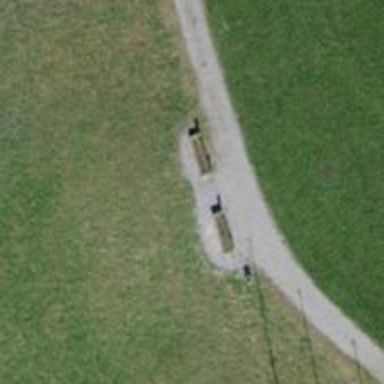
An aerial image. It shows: Track with compacted grade3 surface.